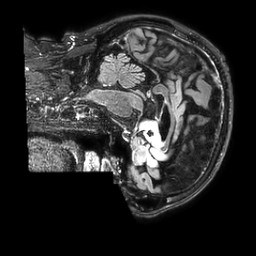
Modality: FLAIR
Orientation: sagittal
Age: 67
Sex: male
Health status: ill
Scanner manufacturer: philips
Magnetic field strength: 3 T
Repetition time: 4.8 s
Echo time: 0.34 s